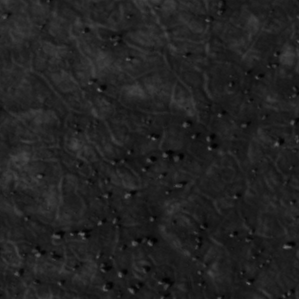
Label: non_frost